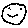
Label: smiley face